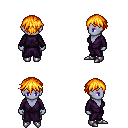
a pixel art fantasy rpg character, female body template, dark elf, purple skin, purple robe, metal pants, light blonde short bangs hairstyle, metal boots, four views (front, back, left, right), 2x2 character sprite sheet, small pixel art, hard edges, no anti-aliasing